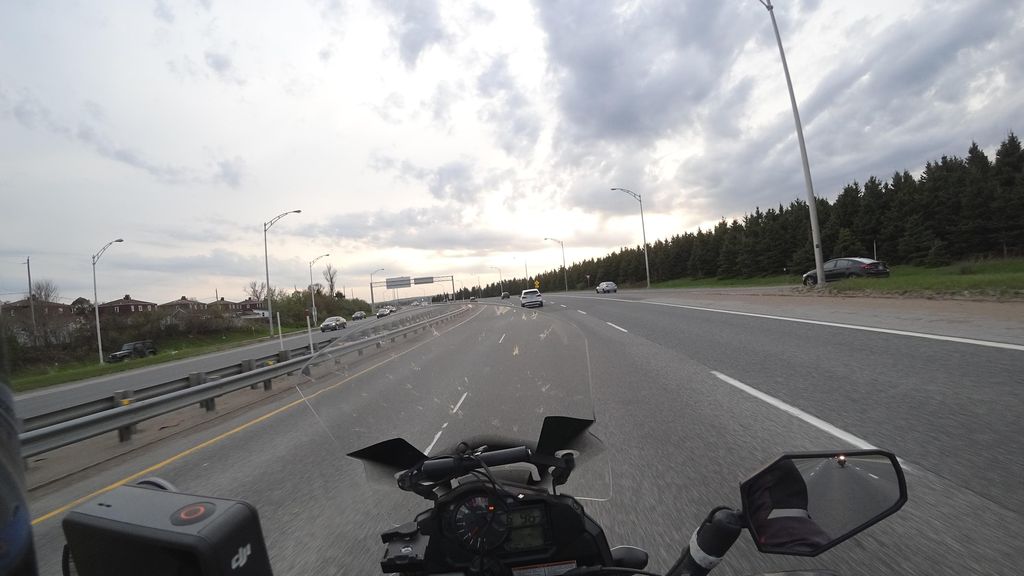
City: quebec_city